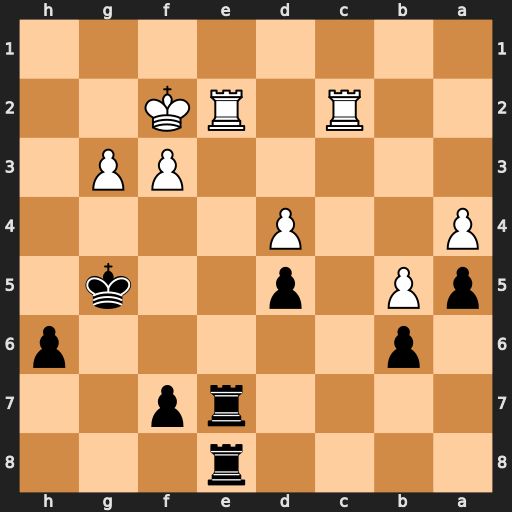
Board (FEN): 4r3/4rp2/1p5p/pP1p2k1/P2P4/5PP1/2R1RK2/8
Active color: b
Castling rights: -
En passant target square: -
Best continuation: Rxe2+ Rxe2 Rxe2+